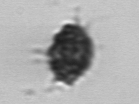
Label: Dictyocha